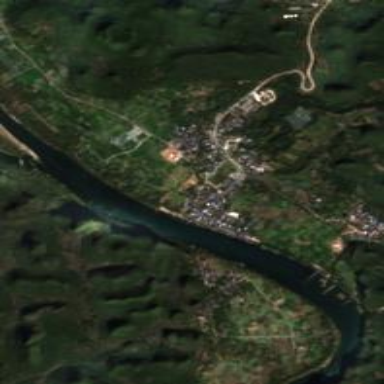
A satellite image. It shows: Ethnic township within town.